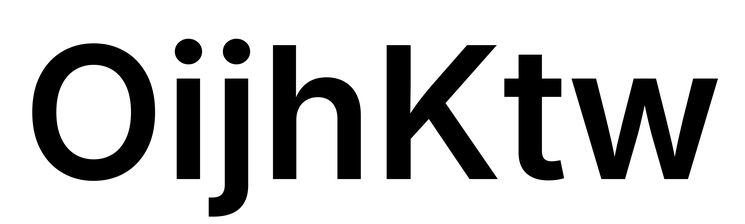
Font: Inter_SemiBold